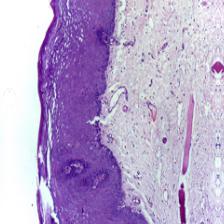
Diagnosis: Normal